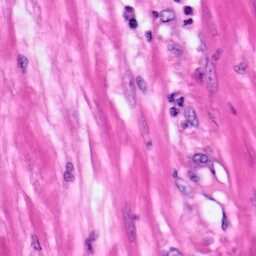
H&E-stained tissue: Pancreatic